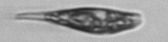
Label: Euglena